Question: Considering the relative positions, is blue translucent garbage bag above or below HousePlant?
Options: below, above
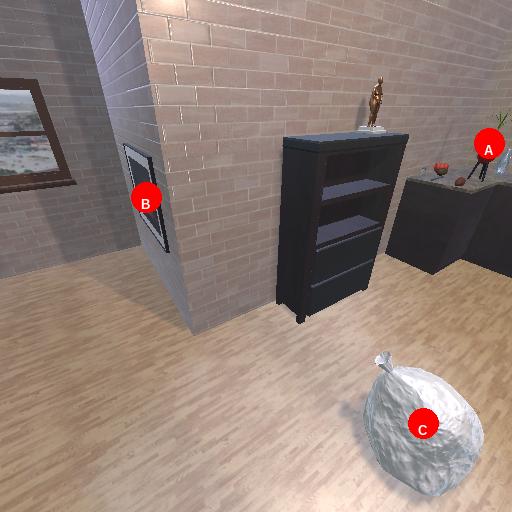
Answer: below